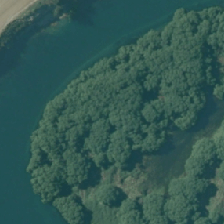
Land cover: deciduous_hardwood